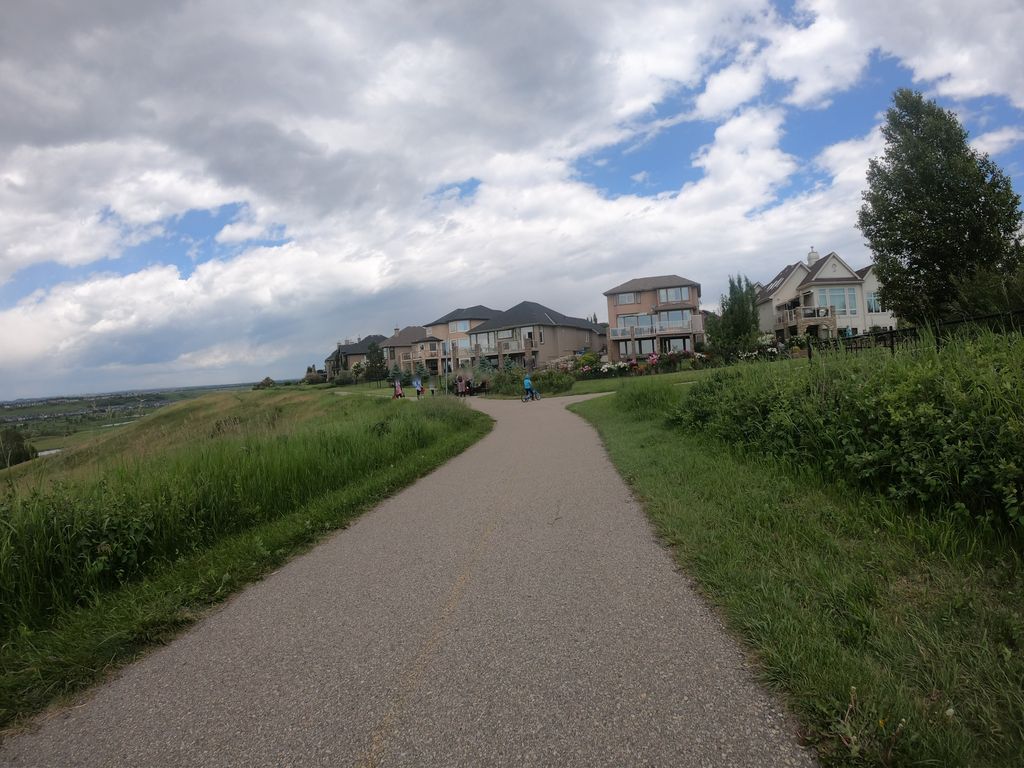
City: calgary